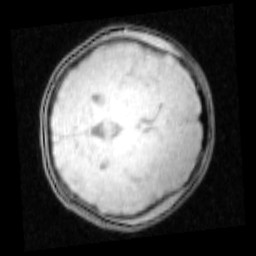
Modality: PDw
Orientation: axial
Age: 14
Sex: male
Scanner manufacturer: siemens
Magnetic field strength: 3 T
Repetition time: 0.25 s
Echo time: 0.00103 s